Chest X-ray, PA view. Patient: 54 years old, sex M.
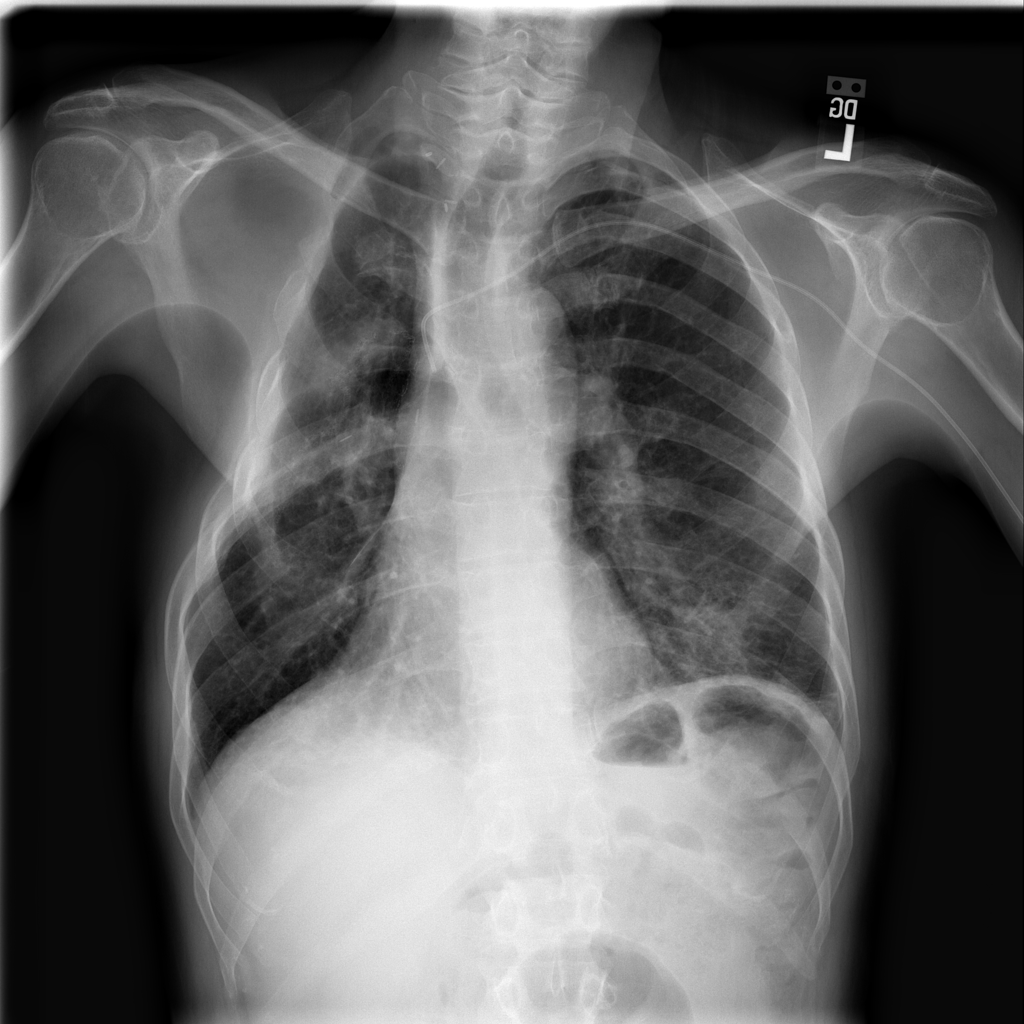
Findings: Infiltration